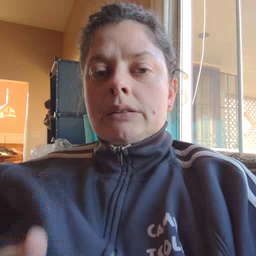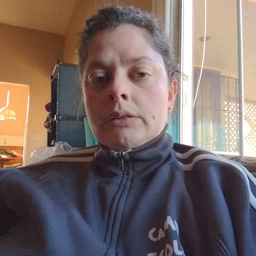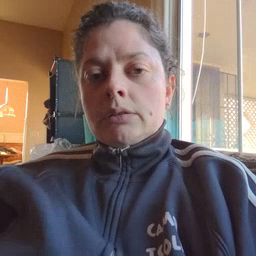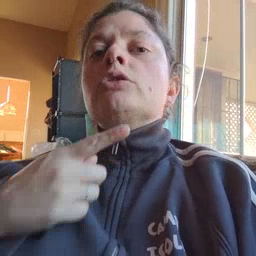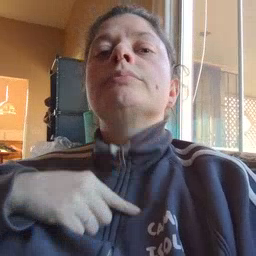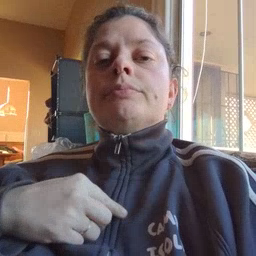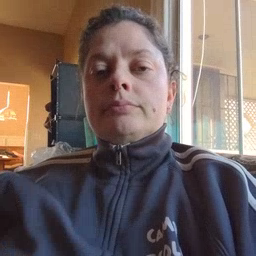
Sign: thirsty